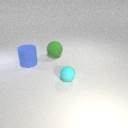
small cyan rubber sphere to the right of large blue rubber cylinder